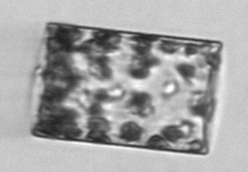
Label: Guinardia_flaccida